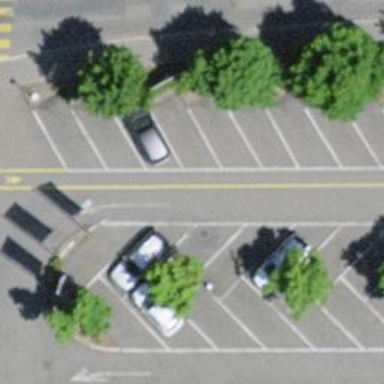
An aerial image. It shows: Car sharing facility.